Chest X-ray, PA view. Patient: 54 years old, sex F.
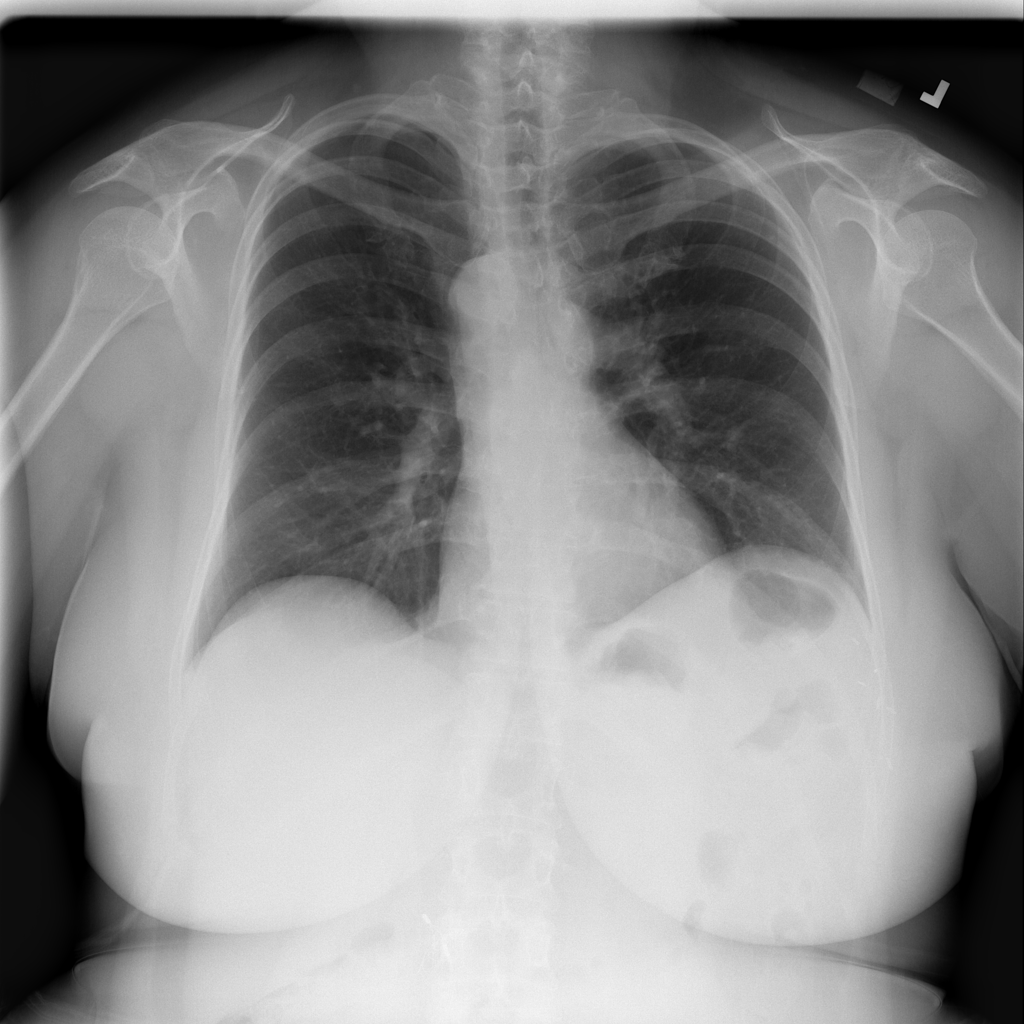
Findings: No Finding